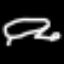
Label: frog